Question: Is the following format wrong if I add a pointer to an object of a class, as data attribute of class in Class diagram in UML?

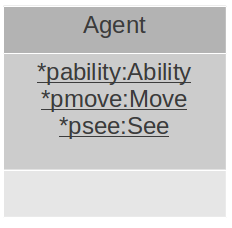
Answer: > could not find anything about using objects in class diagram, is
underlining the object correct within the class attributes?
I think you may be mis-understanding classes, objects and attributes. Apologies if it's me doing the mis-understanding. So. Here's the short answer:
- - -
So, assuming that's right, what you have is correct - except for the underlining.
Underlining an attribute or operation says it sits at the class level - not the instance level. It's the equivalent of 'static' in java. Think of declaring constants in class scope, or constructors.
If I understand your model that's not what you want. You want each instance of Agent to hold (a pointer to) its own instances of Ability, Move and See. You don't want all the Agent objects to share the same 3 instances. Assuming so, you don't need the underline.
Hope I understood and that helps.